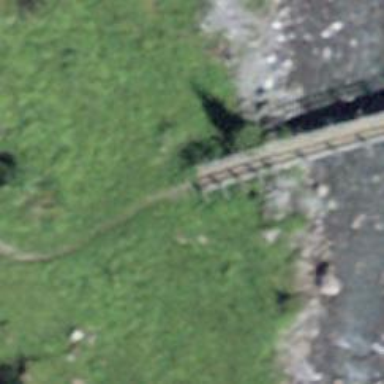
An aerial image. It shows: Path on bridge.